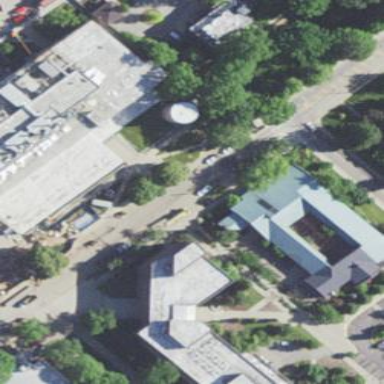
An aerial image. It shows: University building.